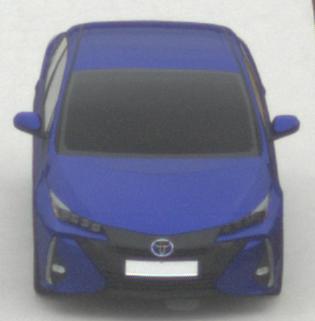
Make: Toyota
Model: Prius 1.8 Plug-In Hybrid
Detailed model: Prius (XW5) Plug-In
Model produced from: 2019/07
Model produced until: 2020/07
Doors: 5
Color: blue
Road condition: dry road
Daytime: midday
Contrast: low contrast